Question: I have created the simple NyanCat example project that comes with NME (purely as an example!) using the following line:
'''
nme create NyanCat
'''
I can compile (target) to Flash and it works, with the following line:
'''
nme test project.nmml flash
'''
But when I try the same for HTML5, with the following line:
'''
nme test project.nmml html5
'''
The files are created as expected, the browser appears, but a simple grey box is shown (see image). Firebug suggests the greybox in the image is a Canvas object with opacity set to '1'. There is also a canvas object above and below this one.
Checking through firebug everything is linked (the script files are there). I have tried Chrome and Firefox.

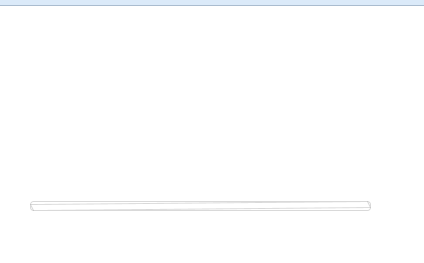
Answer: Try to setup local web server and open generated output from this server, not from filesystem.
On haxeflixel.com forum this subject was discussed lately. But haxeflixel now is down, so I can't post a link.
edit:
Link to topic on haxeflixel.com - <URL>